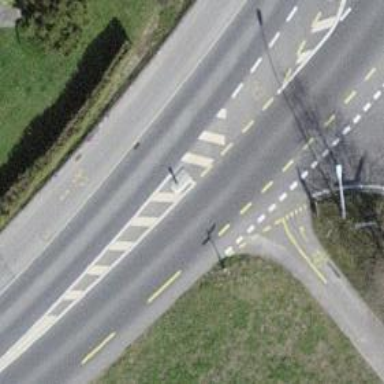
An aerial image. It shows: Secondary road with track for cycling on the left side.